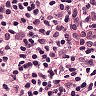
Metastatic tissue present: no